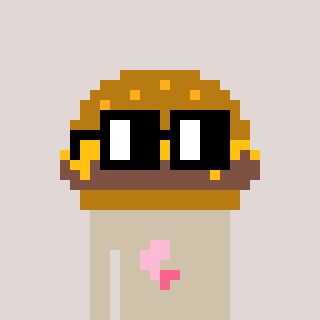
a pixel art character with square black glasses, a burger-shaped head and a bege-colored body on a warm background